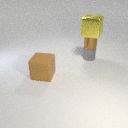
large yellow metal cube above small gray metal cylinder